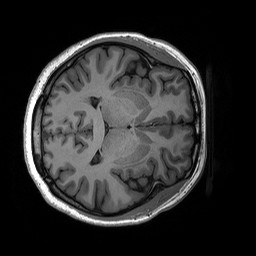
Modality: T1w
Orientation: axial
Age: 23
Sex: female
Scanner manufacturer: siemens
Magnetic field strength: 3 T
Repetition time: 2.53 s
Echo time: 0.00227 s